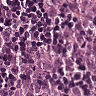
Metastatic tissue present: yes